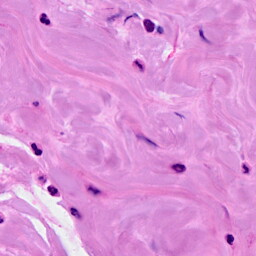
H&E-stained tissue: Breast